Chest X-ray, AP view. Patient: 28 years old, sex M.
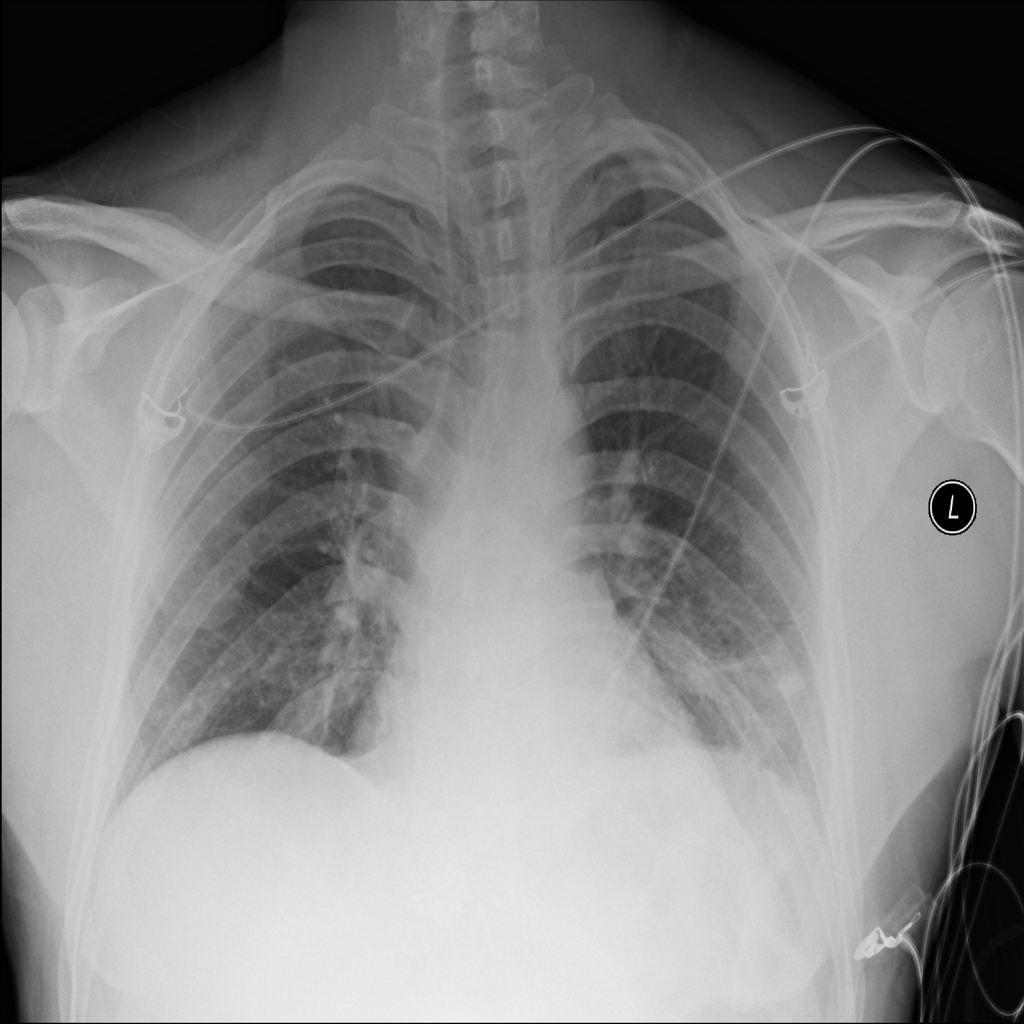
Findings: No Finding